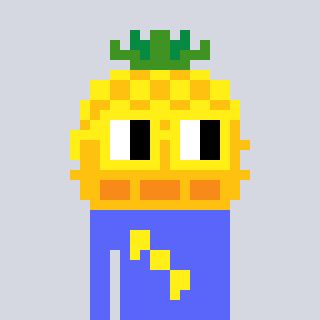
a pixel art character with square yellow glasses, a pineapple-shaped head and a purple-colored body on a cool background